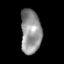
Tissue: prostate
Cell type: Epithelial cells
Senescence score: 0.3237
Nuclear area (px): 885
Mean DAPI intensity: 145.886